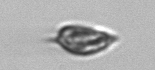
Label: Prorocentrum_triestinum